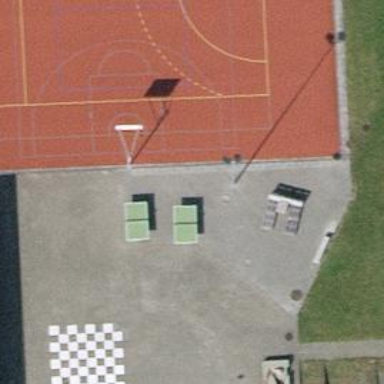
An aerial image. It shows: Pitch for leisure activities.